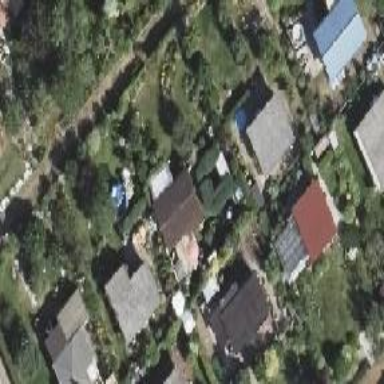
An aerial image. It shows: Plot in the allotments.